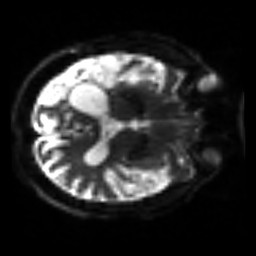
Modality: sbref
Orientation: axial
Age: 64
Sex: male
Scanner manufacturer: siemens
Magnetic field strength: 3 T
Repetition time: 3.2 s
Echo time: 0.081 s